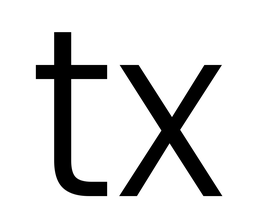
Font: Poppins-Light